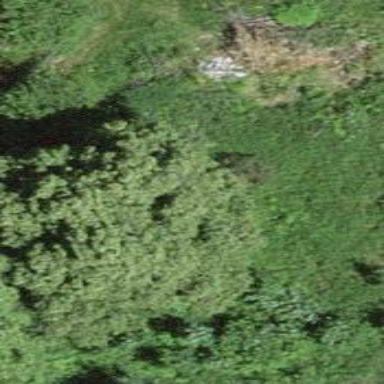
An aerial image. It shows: Row of trees in natural setting.